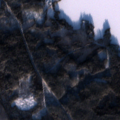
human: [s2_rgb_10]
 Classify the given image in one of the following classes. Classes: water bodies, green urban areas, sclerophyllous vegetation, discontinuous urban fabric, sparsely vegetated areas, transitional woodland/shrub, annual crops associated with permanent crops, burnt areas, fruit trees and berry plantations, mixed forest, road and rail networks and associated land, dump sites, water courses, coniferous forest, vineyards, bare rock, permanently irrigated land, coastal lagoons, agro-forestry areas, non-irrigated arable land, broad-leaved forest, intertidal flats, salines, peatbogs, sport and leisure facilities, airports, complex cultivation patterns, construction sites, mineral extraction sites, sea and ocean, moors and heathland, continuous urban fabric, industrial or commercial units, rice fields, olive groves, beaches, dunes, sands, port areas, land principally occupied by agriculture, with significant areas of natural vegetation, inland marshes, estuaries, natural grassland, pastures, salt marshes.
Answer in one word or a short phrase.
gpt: broad-leaved forest, coniferous forest, mixed forest, water bodies